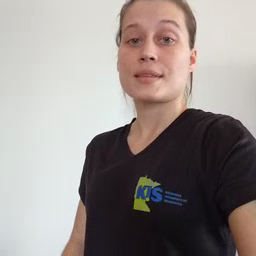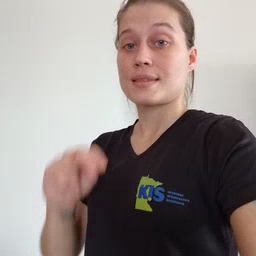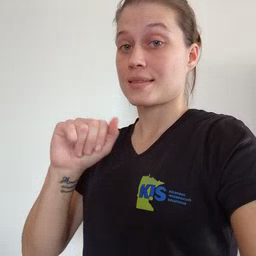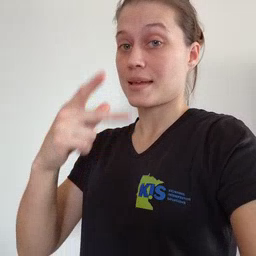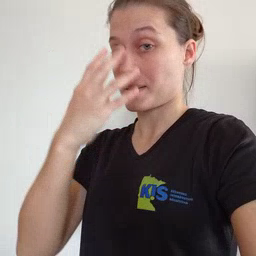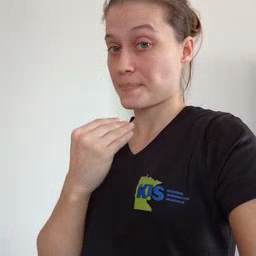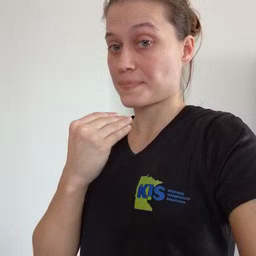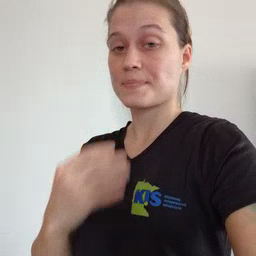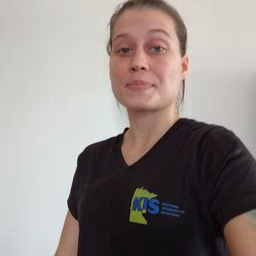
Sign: nap